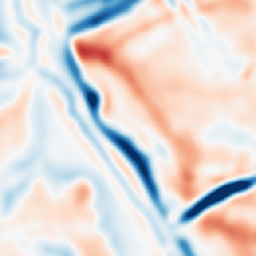
Category: multiscale
Decomposition family: dog
Decomposition parameters: sigma_low: 5
sigma_high: 10
Upsampling method: area
Upsampling parameters: scale: 8
Upsampling scale: 8